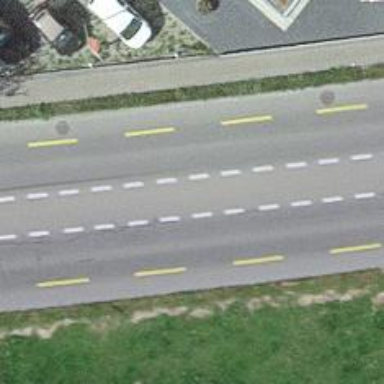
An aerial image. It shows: Secondary road with dedicated lane for cyclists.